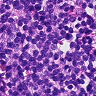
Metastatic tissue present: no